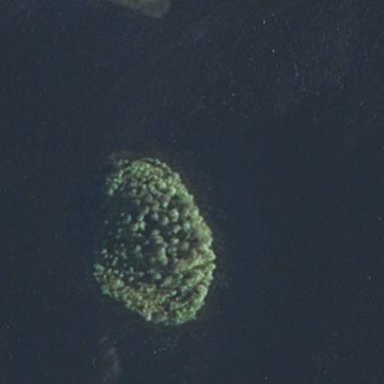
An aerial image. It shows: Image showing island.